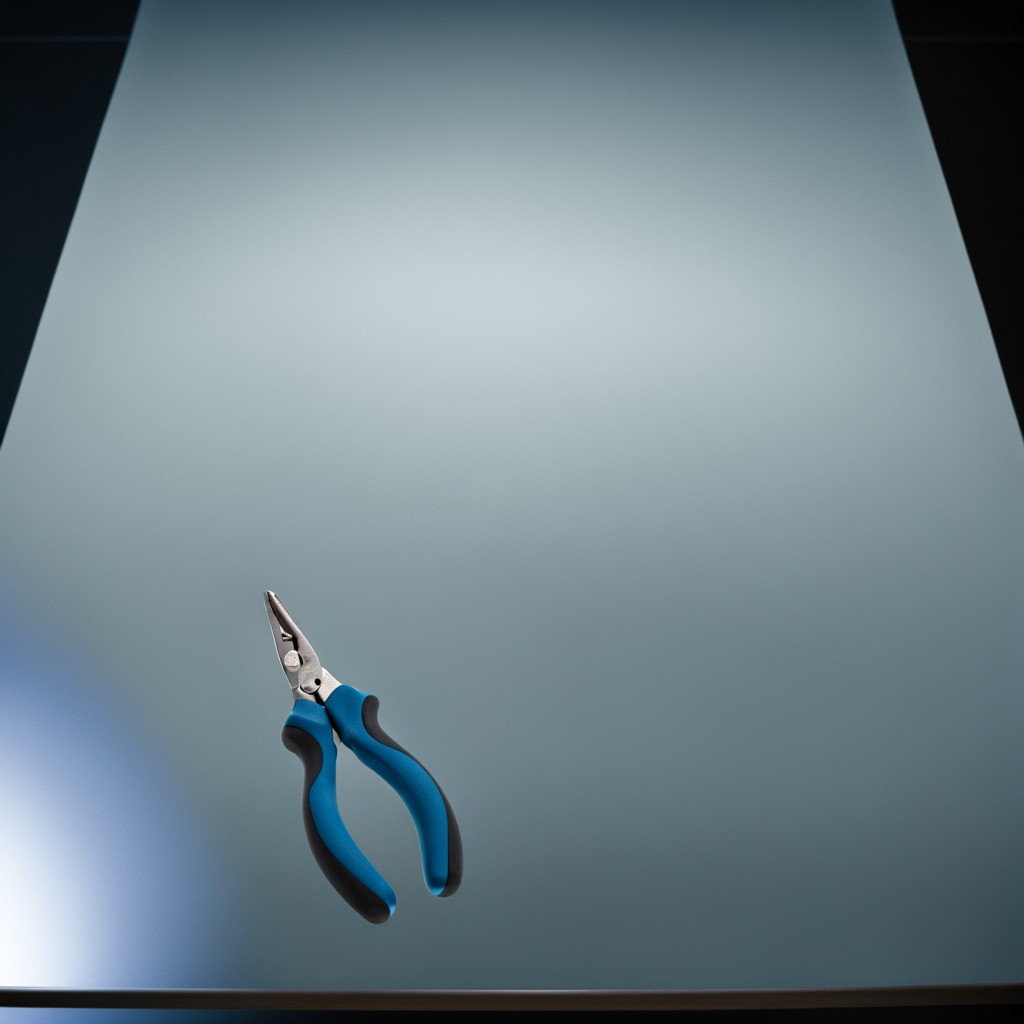
A plier lying on a table in a railway signal maintenance room.